Question: I use this code but icon is no displayed and it shows me like this

'''
medicalpacakgesbutton.setTitle("\u{f0c3}", for: .normal)
'''
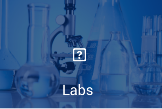
Answer: The best way to use Font Awesome in your app is <URL>
Example for a button icon:
'''
button.titleLabel?.font = UIFont.fontAwesome(ofSize: 30)
button.setTitle(String.fontAwesomeIcon(name: .coffee), for: .normal)
'''
Or for a tab bar icon:
'''
let image = UIImage.fontAwesomeIcon(name: .coffee, textColor: UIColor.black, size: CGSize(width: 40, height: 40))
viewController.tabBarItem = UITabBarItem(title: "Coffee", image: image, tag: 1)
'''